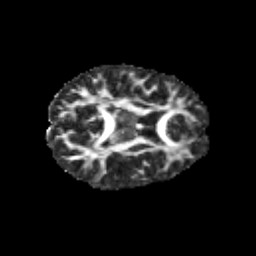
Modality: FA
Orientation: axial
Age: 10
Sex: female
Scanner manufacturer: siemens
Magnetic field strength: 3 T
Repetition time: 3.8 s
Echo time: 0.07 s